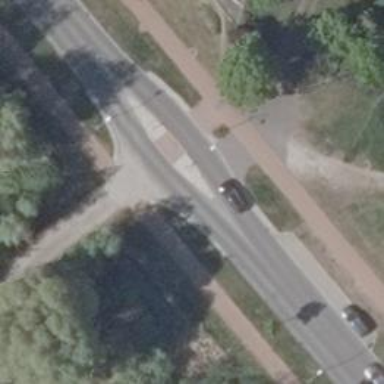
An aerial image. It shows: Unmarked crossing with pedestrian island.